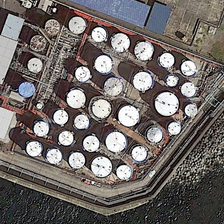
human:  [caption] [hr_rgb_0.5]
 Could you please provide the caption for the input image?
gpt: many white storage tanks and several buildings are near a piece of water .

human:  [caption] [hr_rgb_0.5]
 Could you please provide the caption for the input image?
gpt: many white storage tanks and several buildings are near a piece of water .

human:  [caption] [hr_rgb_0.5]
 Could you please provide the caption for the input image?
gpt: many white storage tanks and several buildings are near a piece of water .

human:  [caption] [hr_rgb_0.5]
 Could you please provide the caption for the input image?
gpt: many white storage tanks and several buildings are near a piece of water .

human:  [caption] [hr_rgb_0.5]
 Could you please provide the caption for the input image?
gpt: many white storage tanks and several buildings are near a piece of water .